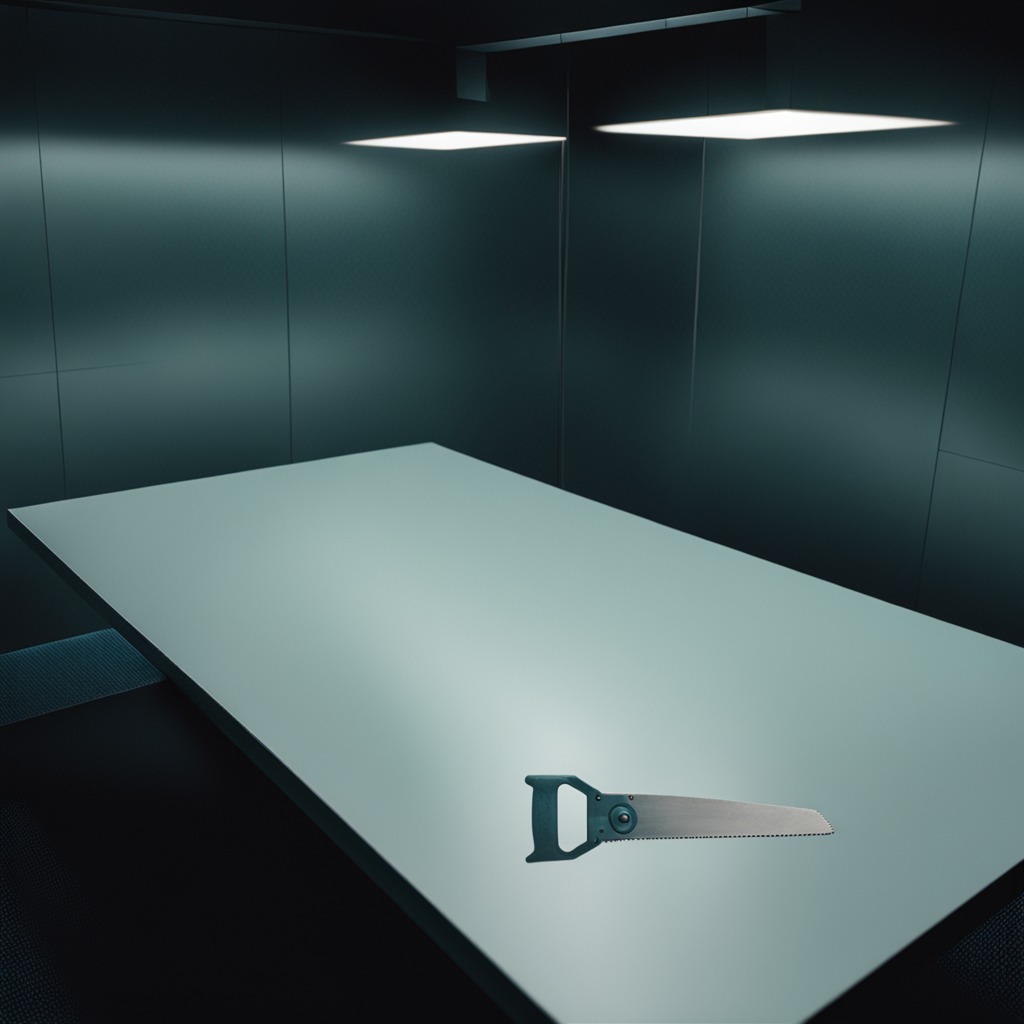
A metal saw lies on a clean empty table in a railway signal maintenance room lit by harsh overhead fluorescents.